Aerial crown-view tile of a tropical tree (Barro Colorado Island, Panama), acquired 20240813:
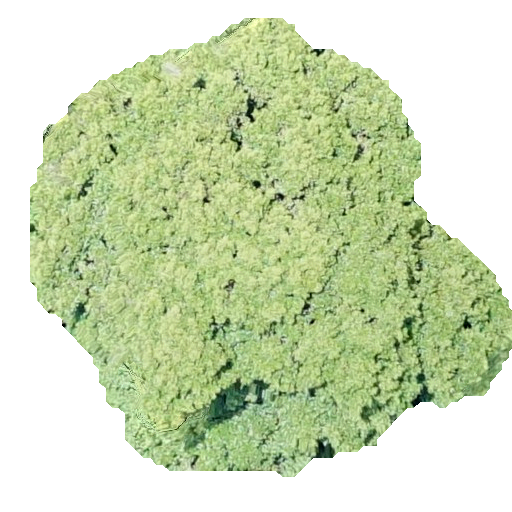
Species: Prioria copaifera
GBIF accepted scientific name: Prioria copaifera
Crown area: 231.493 m²